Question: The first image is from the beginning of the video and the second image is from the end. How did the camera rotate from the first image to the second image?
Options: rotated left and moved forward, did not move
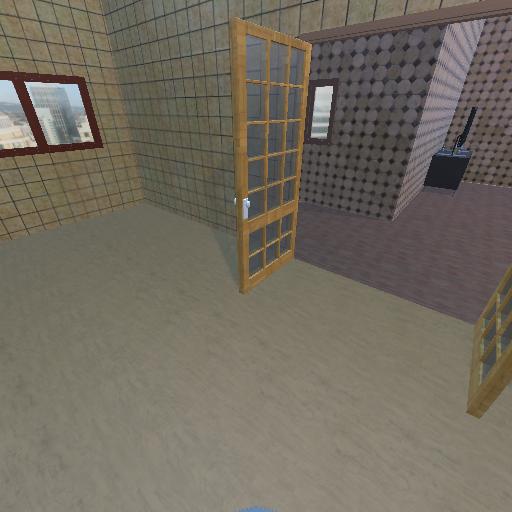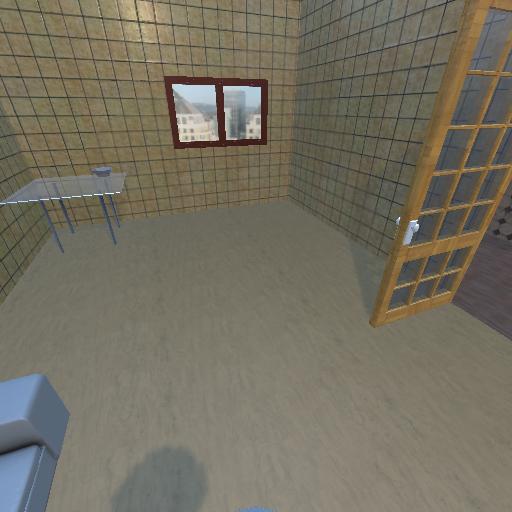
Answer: rotated left and moved forward